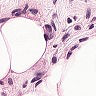
Metastatic tissue present: yes